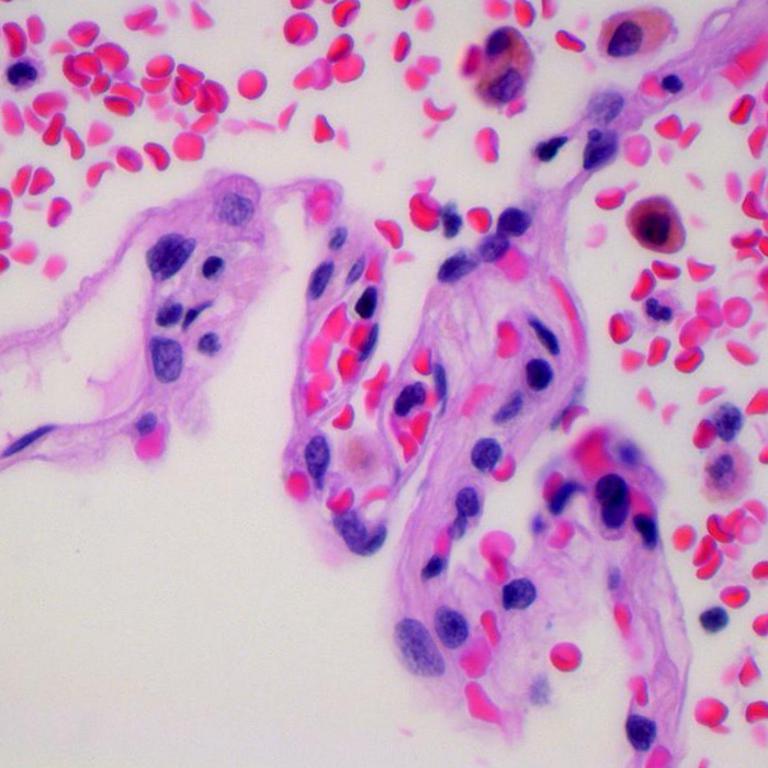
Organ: lung
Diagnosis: benign